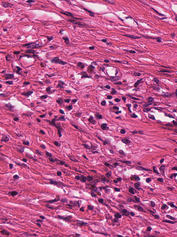
Tumor epithelial tissue: no
Tumor-associated stroma tissue: yes
Normal tissue: no